Field crop: tomato
Growth stage: 1
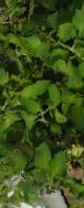
Species: tomato